Question: I installed Edgewall Trac0.12.3 and added myself to the administrators group. In the administration panel I see the following:

AFAICR "Users" group must be available here. By using this group, I could add a user, manage his rights, specify mail and so on.
Maybe I need to install some plugin?
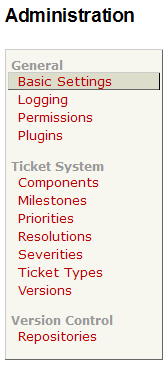
Answer: On a base installation without any plugins, you can only manage user permissions from the web interface ( option on your screenshot).
To manage users from the web interface you'll need a 3rd party plug-in like, for example, the <URL>.